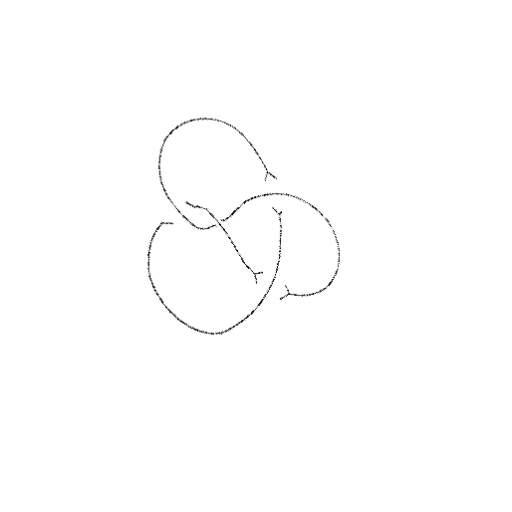
Crossing number: 4